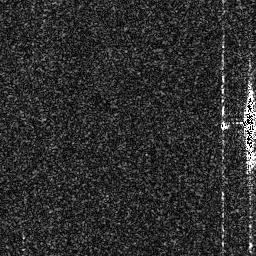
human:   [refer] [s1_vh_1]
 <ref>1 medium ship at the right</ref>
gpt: <box>[[92, 30, 99, 69, 0]]</box>